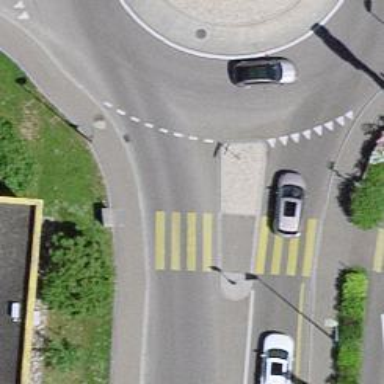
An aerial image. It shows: Zebra crossing with pedestrian island.